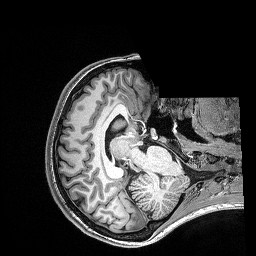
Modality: T1w
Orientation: axial